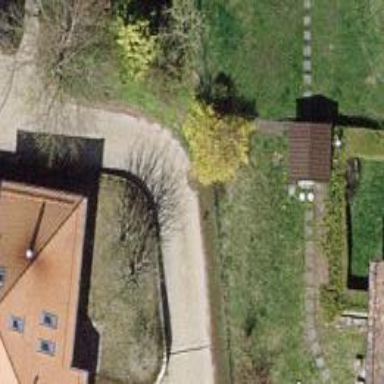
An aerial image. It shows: Driveway.